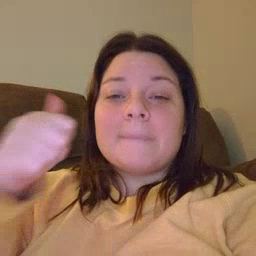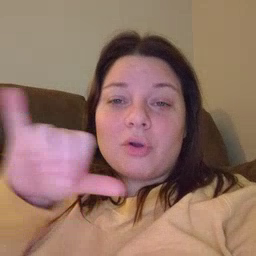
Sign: backyard